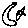
Label: moon